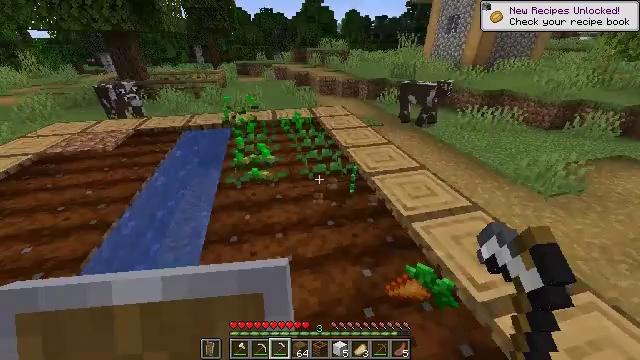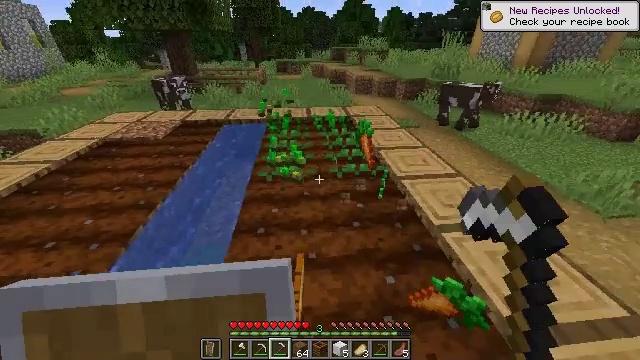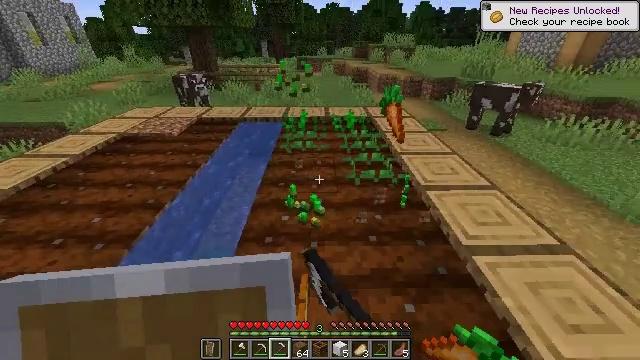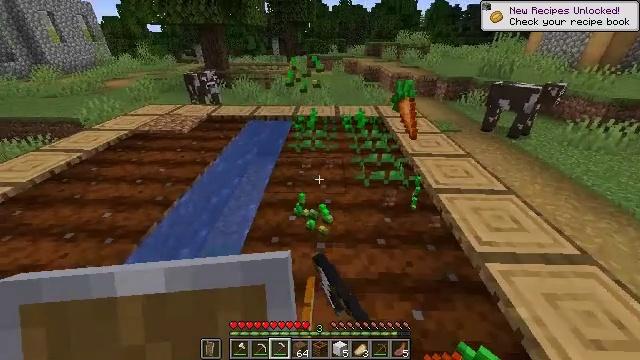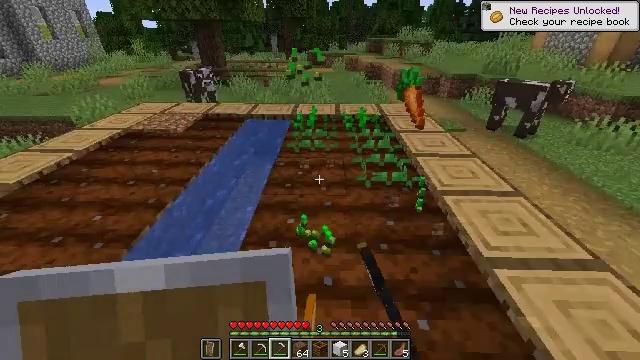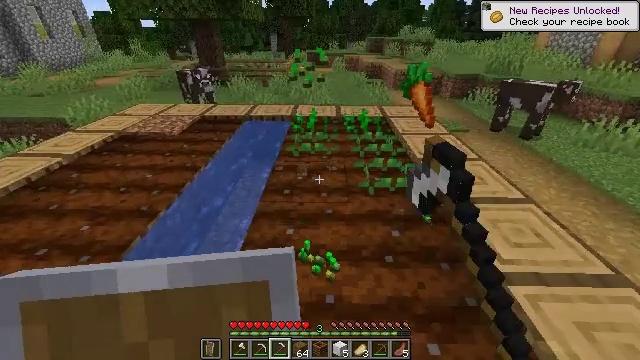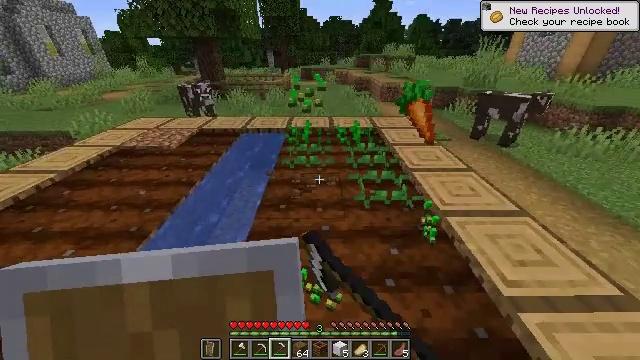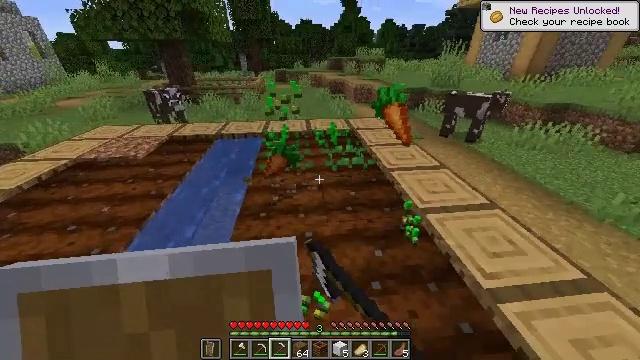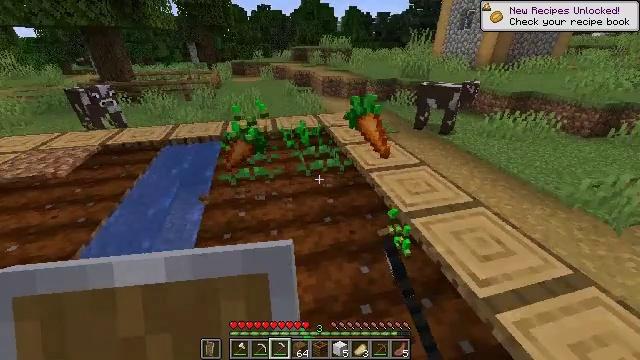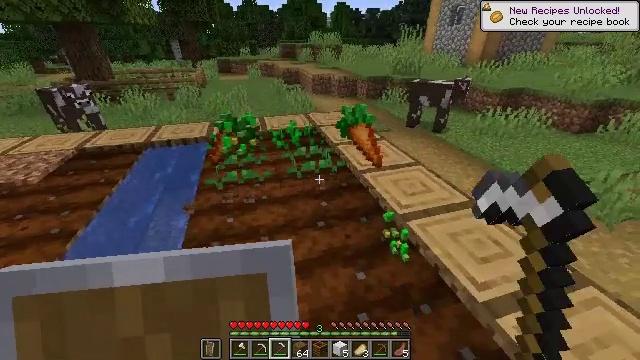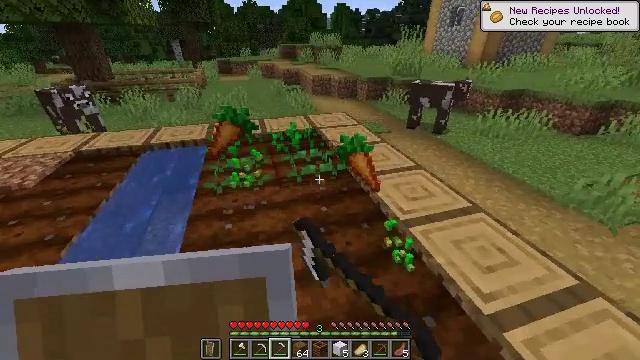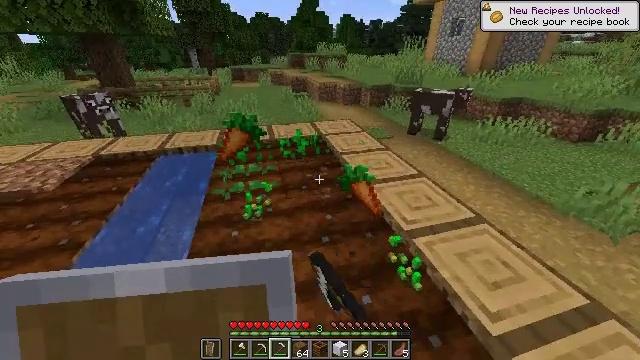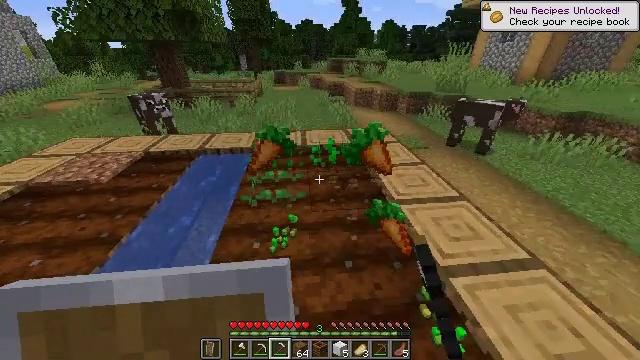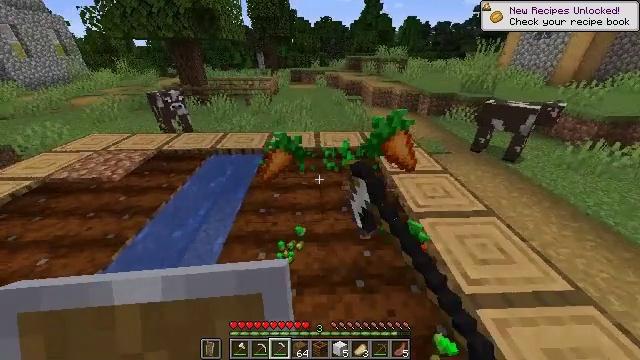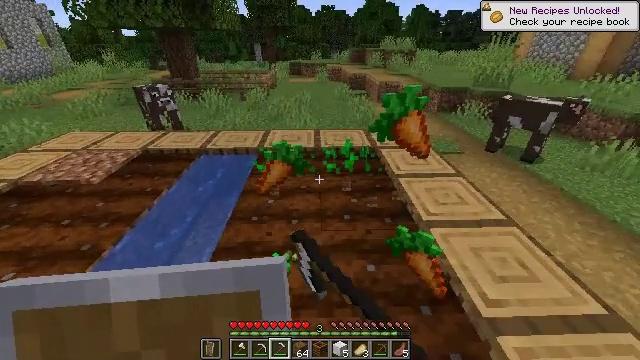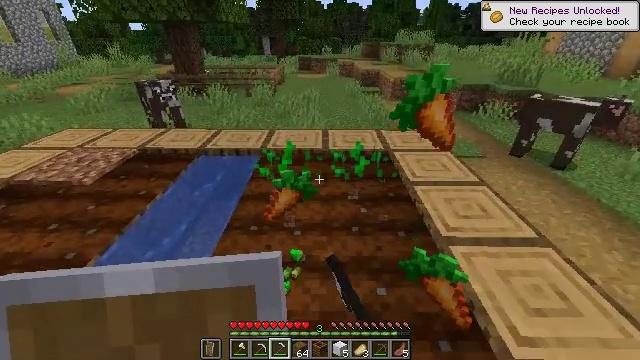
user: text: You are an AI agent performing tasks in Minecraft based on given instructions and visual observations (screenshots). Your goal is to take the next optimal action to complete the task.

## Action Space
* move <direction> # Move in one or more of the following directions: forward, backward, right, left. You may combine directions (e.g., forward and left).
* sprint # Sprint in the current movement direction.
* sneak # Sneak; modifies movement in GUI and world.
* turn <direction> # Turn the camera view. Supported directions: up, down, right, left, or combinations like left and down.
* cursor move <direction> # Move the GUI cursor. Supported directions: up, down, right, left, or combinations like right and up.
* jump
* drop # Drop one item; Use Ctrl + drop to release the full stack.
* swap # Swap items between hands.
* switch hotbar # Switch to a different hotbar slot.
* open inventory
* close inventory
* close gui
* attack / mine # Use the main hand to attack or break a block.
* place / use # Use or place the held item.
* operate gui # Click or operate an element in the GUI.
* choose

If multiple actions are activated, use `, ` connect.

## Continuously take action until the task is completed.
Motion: motion action
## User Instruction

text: Dig up carrots from the soil.
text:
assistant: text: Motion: turn left, attack / mine
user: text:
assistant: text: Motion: turn left, attack / mine
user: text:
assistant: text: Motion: turn left, attack / mine
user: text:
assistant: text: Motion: move forward, attack / mine
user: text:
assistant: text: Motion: move forward, attack / mine
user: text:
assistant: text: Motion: move forward, turn right, attack / mine
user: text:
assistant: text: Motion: turn right, attack / mine
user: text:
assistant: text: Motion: turn right, attack / mine
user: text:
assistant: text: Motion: turn right, attack / mine
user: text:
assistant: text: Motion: move forward, attack / mine
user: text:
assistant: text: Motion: move forward, turn left, attack / mine
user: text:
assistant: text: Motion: move forward, turn left, attack / mine
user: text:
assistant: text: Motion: turn left, attack / mine
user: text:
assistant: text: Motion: attack / mine
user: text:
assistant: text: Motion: move forward, turn left, attack / mine
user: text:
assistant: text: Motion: move forward, attack / mine
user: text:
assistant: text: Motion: move forward, turn right, attack / mine
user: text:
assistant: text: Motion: turn right, attack / mine
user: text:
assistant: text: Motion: attack / mine